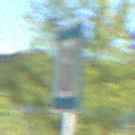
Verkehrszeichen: Informationsstelle
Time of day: MorningAfternoon
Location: Outdoor (Nature)
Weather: Clear
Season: NotSpecified
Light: Natural